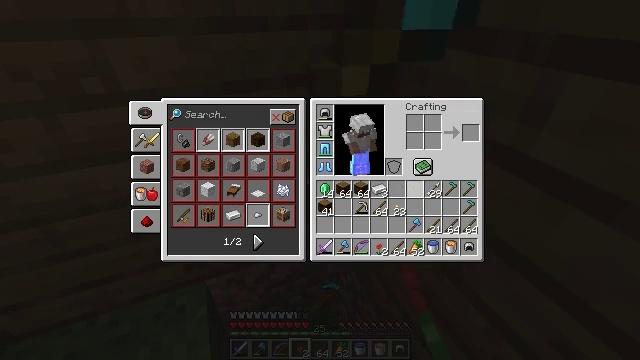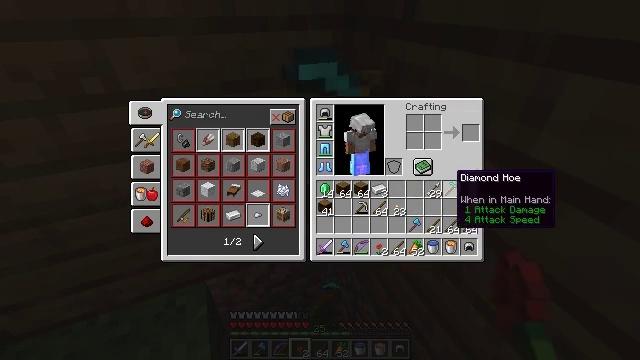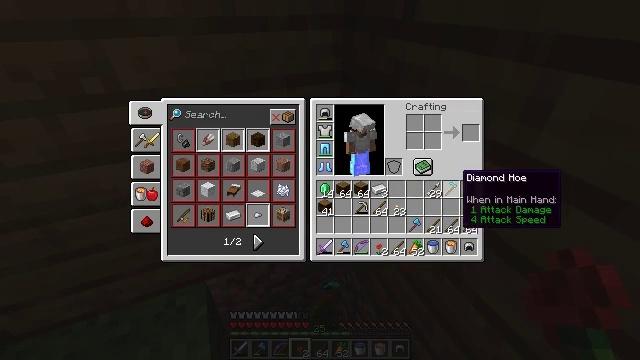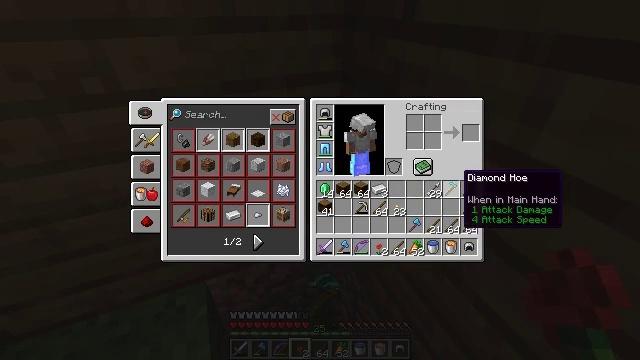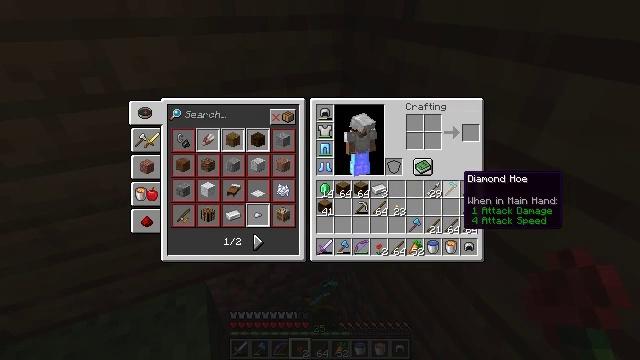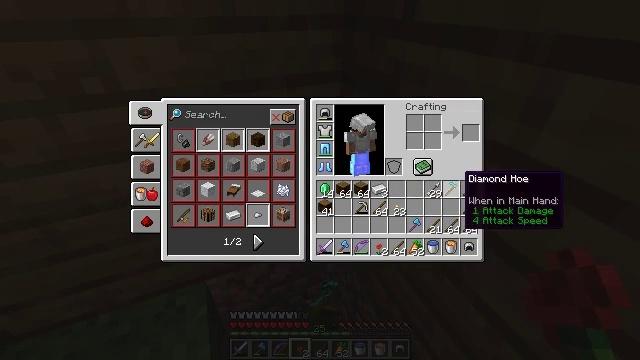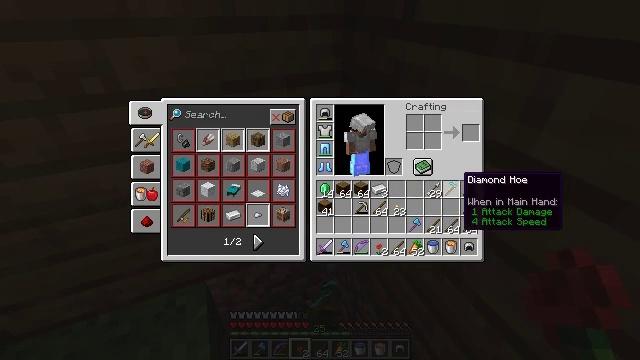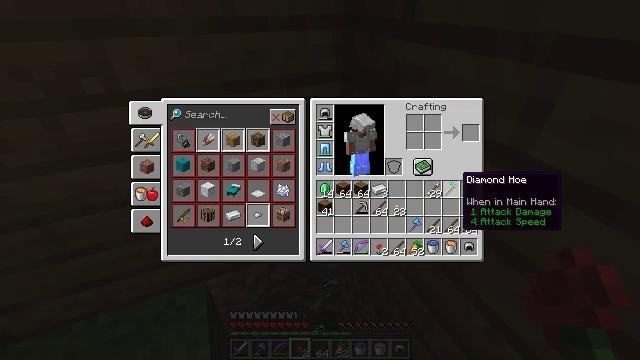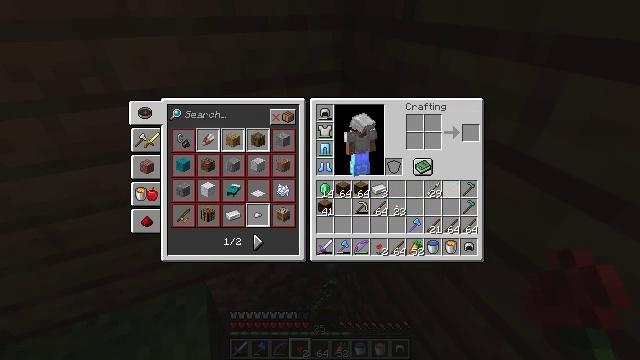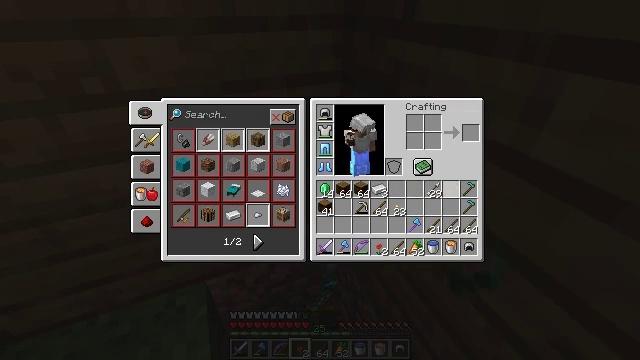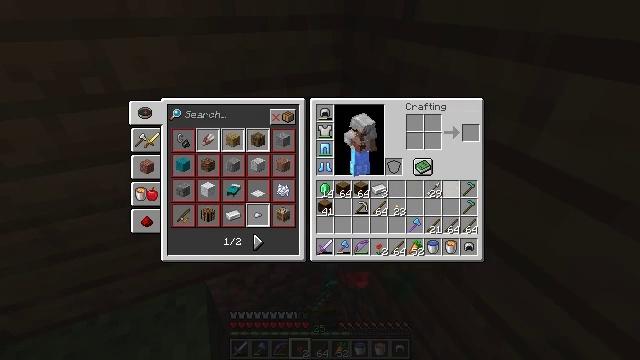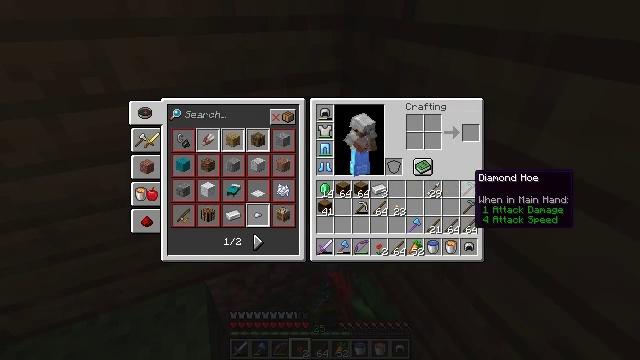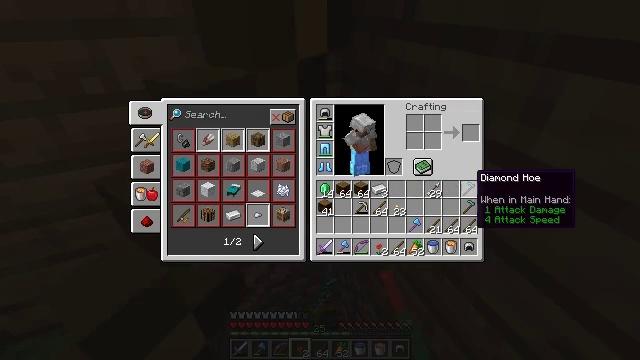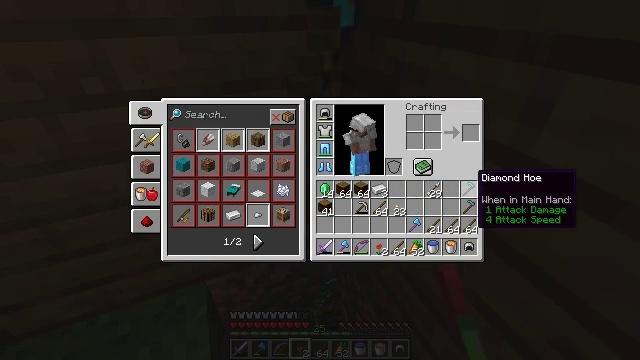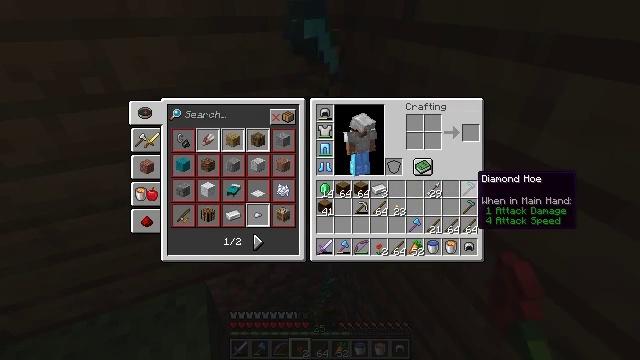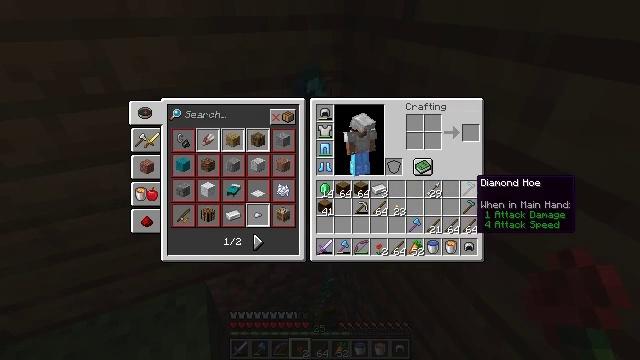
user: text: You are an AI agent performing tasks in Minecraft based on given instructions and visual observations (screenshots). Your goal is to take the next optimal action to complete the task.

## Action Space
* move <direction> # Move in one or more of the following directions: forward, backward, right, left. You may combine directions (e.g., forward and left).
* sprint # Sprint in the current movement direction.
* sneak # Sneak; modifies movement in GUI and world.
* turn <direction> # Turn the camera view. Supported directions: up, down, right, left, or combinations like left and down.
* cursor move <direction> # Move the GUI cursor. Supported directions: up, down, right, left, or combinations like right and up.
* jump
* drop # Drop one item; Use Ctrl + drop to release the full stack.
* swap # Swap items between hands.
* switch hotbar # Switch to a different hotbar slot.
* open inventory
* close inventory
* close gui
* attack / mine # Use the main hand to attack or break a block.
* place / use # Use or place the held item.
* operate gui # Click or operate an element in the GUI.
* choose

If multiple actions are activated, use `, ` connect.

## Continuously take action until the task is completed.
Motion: motion action
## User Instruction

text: Drop a diamond hoe.
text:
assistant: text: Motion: cursor move right
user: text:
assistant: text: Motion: no_op
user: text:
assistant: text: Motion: no_op
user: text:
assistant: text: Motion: no_op
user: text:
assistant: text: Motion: no_op
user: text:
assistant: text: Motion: no_op
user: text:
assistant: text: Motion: no_op
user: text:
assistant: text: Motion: drop
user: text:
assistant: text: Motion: drop
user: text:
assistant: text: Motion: drop
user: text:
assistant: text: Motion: cursor move right, drop
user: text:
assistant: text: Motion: no_op
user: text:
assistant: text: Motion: no_op
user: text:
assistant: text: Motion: no_op
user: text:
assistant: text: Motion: no_op
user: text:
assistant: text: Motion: drop
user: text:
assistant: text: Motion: drop
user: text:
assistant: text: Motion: drop
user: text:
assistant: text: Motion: no_op
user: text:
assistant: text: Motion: cursor move down
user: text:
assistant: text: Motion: no_op
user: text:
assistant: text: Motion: no_op
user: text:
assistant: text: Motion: no_op
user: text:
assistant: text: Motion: drop
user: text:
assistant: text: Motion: drop
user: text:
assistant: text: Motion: drop
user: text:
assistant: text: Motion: no_op
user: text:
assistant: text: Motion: no_op
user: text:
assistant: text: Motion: no_op